The image is a wavelet scalogram (time versus scale/frequency) of a rolling-element bearing's vibration signal. Classify the bearing condition as one of: normal, inner_race, outer_race, ball.
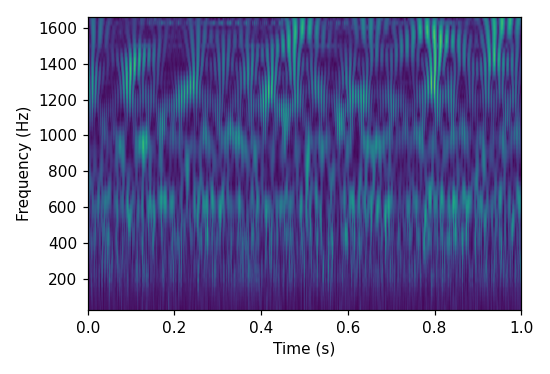
Answer: outer_race